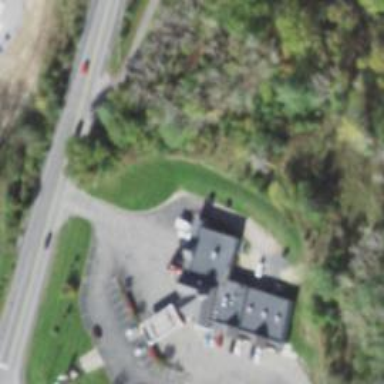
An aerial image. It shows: Veterinary facility.